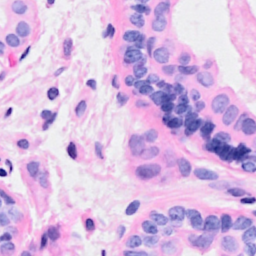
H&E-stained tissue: Breast